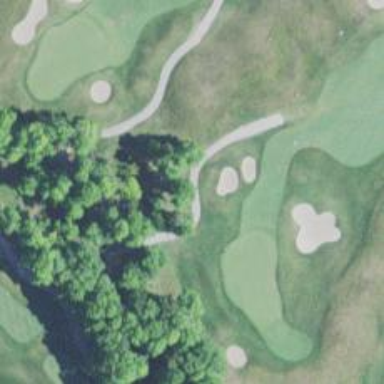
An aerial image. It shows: Path for both roads and golfers.